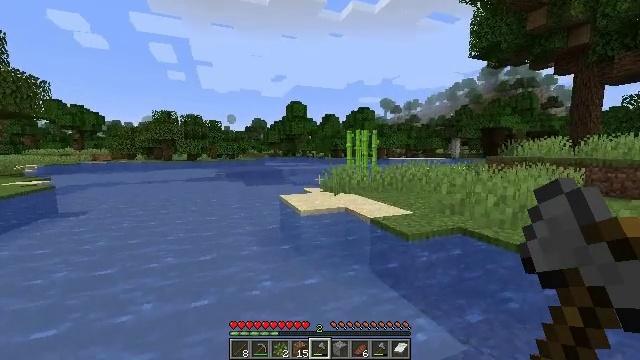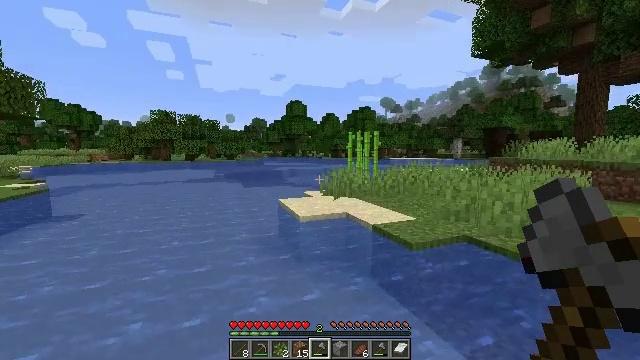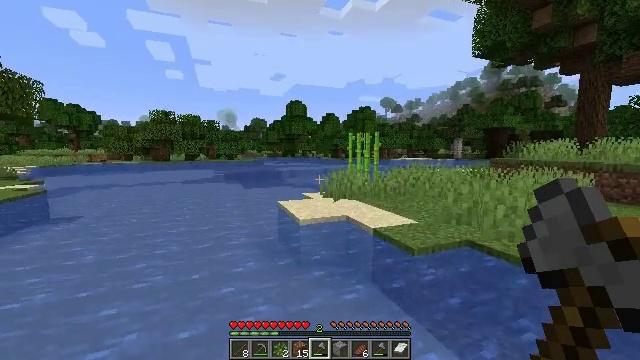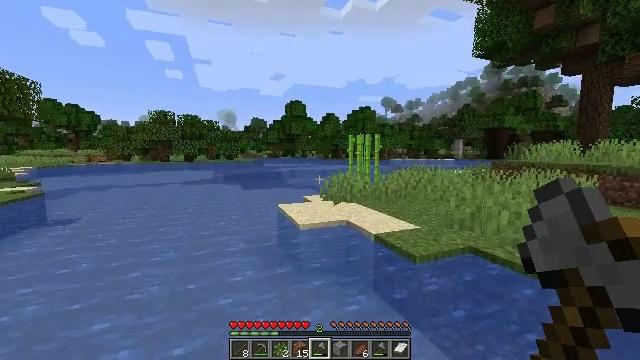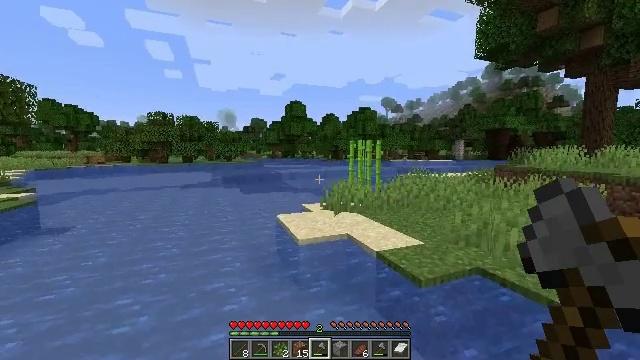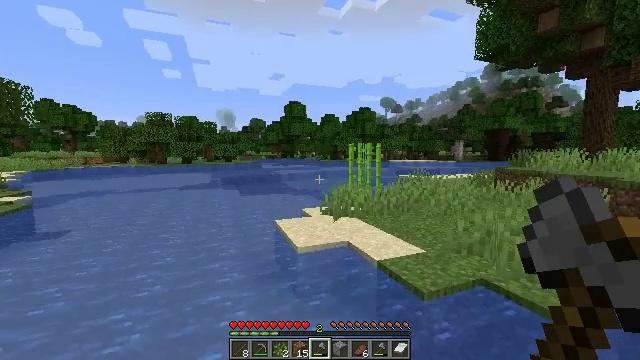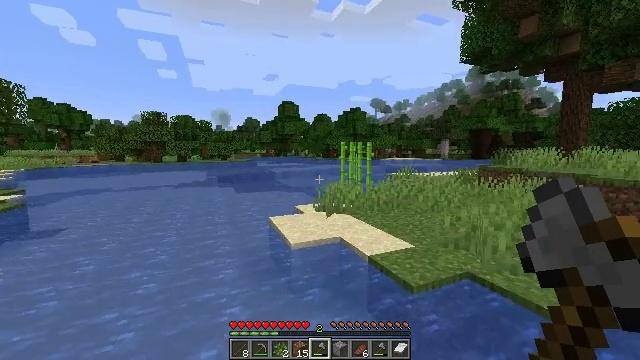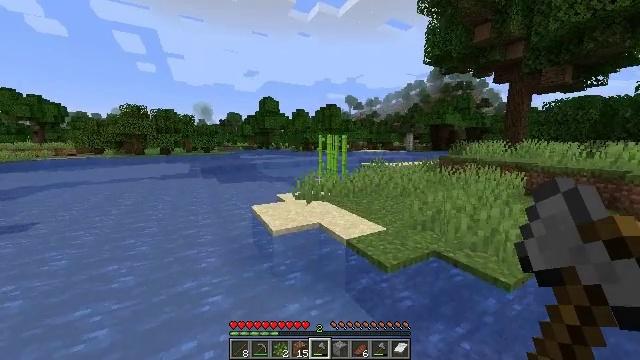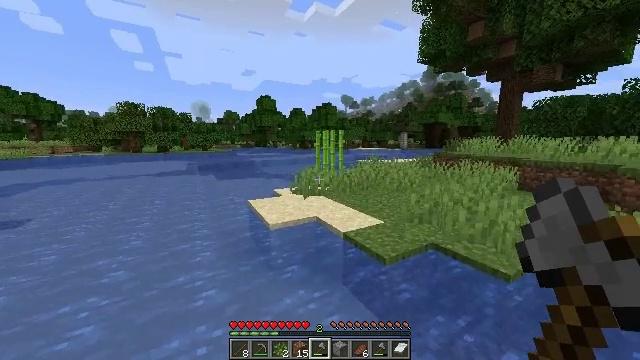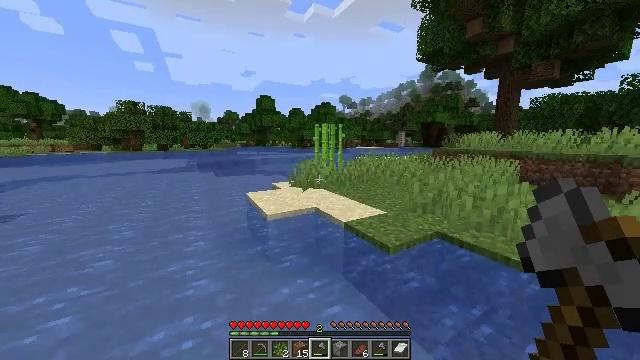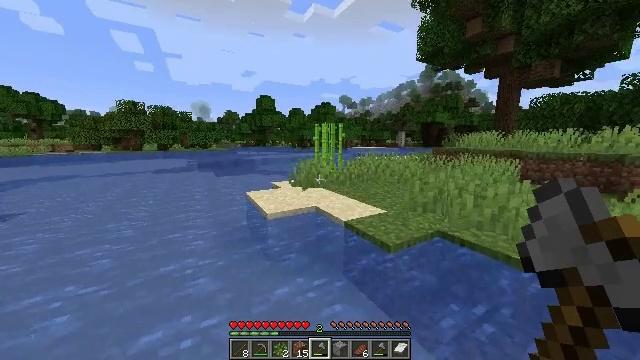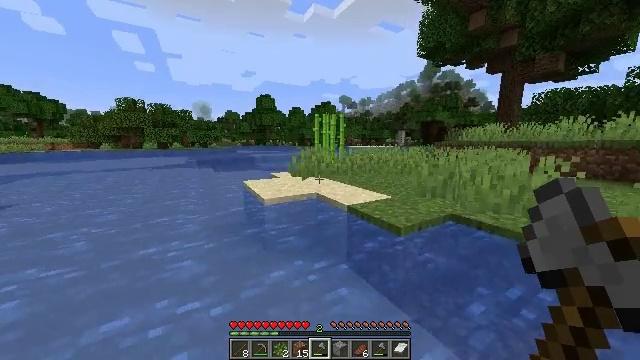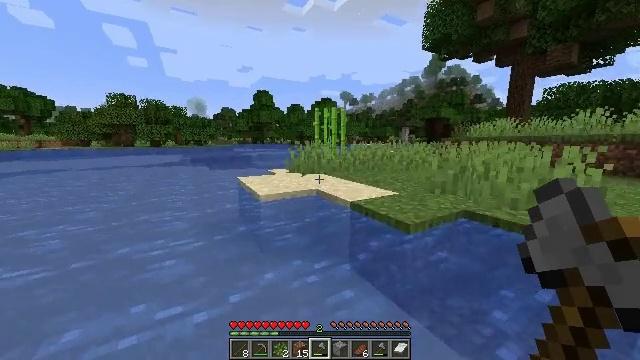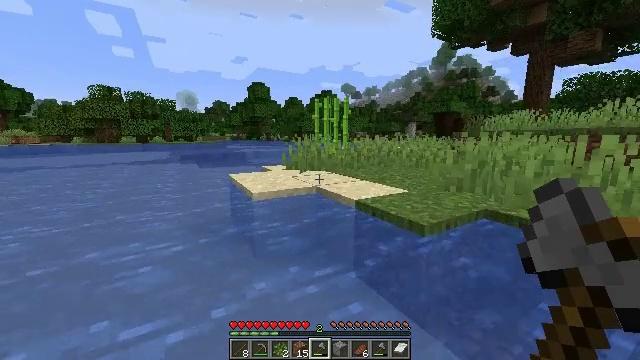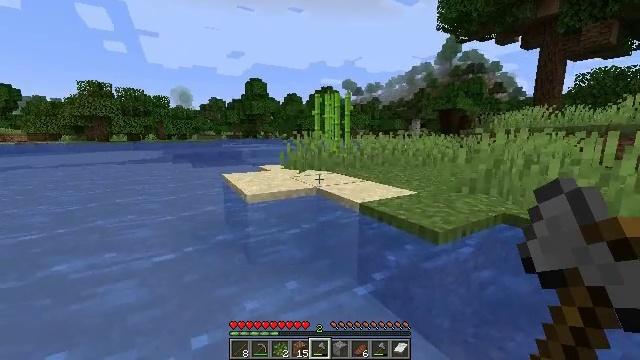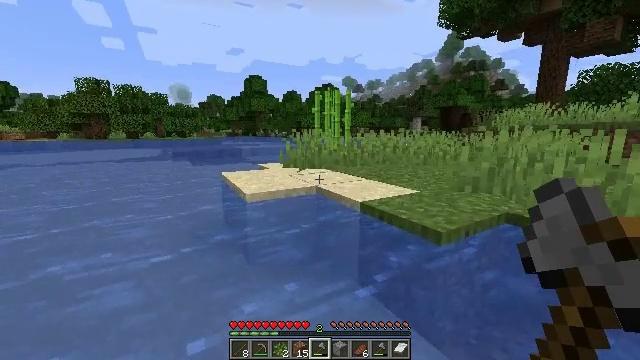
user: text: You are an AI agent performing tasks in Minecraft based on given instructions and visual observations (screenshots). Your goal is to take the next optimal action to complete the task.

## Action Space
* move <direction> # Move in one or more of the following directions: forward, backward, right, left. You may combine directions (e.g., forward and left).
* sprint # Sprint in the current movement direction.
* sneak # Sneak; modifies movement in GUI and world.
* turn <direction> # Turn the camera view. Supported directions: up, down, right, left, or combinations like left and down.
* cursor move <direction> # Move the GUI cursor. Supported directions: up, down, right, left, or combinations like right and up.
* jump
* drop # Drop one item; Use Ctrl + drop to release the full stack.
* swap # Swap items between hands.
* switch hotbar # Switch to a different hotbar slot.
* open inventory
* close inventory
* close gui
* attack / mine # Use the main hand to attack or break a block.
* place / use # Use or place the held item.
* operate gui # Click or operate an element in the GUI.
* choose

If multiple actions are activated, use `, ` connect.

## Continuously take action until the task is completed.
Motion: motion action
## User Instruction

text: Collect sugar cane near water sources.
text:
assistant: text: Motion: move forward, sprint, jump
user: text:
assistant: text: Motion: move forward, sprint, jump
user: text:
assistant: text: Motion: move forward, sprint, jump
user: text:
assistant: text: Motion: move forward, sprint, jump
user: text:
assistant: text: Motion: move forward, sprint, jump
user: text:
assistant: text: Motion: move forward, sprint, turn right, jump
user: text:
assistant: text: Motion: move forward, sprint, turn right and down, jump
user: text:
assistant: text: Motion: move forward, sprint, jump
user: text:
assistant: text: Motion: move forward, sprint, jump
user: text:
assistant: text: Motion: move forward, sprint, jump
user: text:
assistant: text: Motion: move forward, sprint, jump
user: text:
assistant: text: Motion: move forward, sprint, jump
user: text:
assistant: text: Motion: move forward, sprint, jump
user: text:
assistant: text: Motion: move forward, sprint, jump
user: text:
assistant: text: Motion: move forward, sprint, jump
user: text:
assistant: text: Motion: move forward, sprint, jump
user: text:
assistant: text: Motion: move forward, sprint, jump
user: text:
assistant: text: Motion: move forward, sprint, turn down, jump
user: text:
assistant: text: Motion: move forward, sprint, jump
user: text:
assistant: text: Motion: move forward, sprint, turn right and down, jump
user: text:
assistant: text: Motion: move forward, sprint, jump
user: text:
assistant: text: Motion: move forward, sprint, jump
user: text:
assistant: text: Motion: move forward, sprint, jump
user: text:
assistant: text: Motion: move forward, sprint, jump
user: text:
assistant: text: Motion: move forward, sprint, jump
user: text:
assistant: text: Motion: move forward, sprint, jump
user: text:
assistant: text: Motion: move forward, sprint, jump
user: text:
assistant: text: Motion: move forward, sprint, jump
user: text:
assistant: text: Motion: move forward, sprint, jump
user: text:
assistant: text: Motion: move forward, sprint, jump